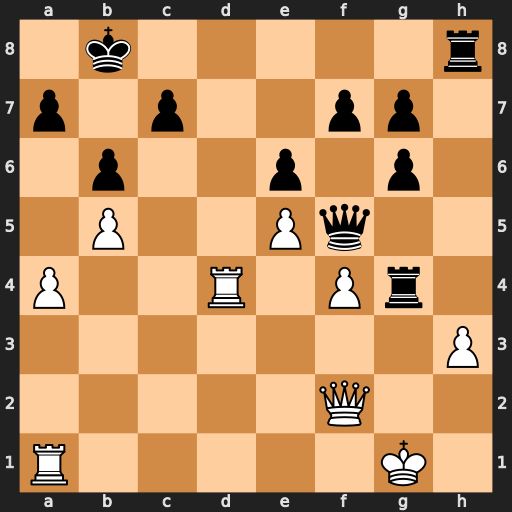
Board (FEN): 1k5r/p1p2pp1/1p2p1p1/1P2Pq2/P2R1Pr1/7P/5Q2/R5K1
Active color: w
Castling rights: -
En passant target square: -
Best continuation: hxg4 Qxg4+ Qg2